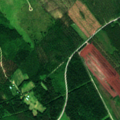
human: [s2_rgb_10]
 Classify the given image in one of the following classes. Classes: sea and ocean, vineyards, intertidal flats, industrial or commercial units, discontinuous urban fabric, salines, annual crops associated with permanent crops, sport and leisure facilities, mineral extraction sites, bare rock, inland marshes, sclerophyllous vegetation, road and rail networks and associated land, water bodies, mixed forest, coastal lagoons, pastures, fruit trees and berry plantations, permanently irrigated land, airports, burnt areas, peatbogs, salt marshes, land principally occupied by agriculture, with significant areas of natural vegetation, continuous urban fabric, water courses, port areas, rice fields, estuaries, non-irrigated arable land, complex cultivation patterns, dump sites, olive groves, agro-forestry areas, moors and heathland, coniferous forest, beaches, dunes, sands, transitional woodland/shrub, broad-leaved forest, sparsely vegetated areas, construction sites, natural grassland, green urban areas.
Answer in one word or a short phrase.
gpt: coniferous forest, mixed forest, transitional woodland/shrub, peatbogs